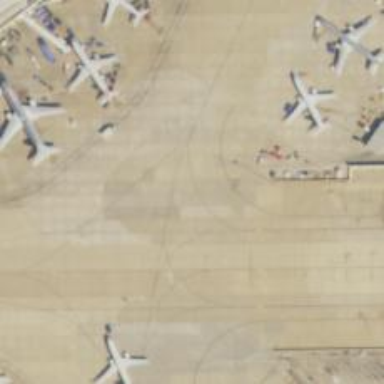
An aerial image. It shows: View of taxiway at the airport.